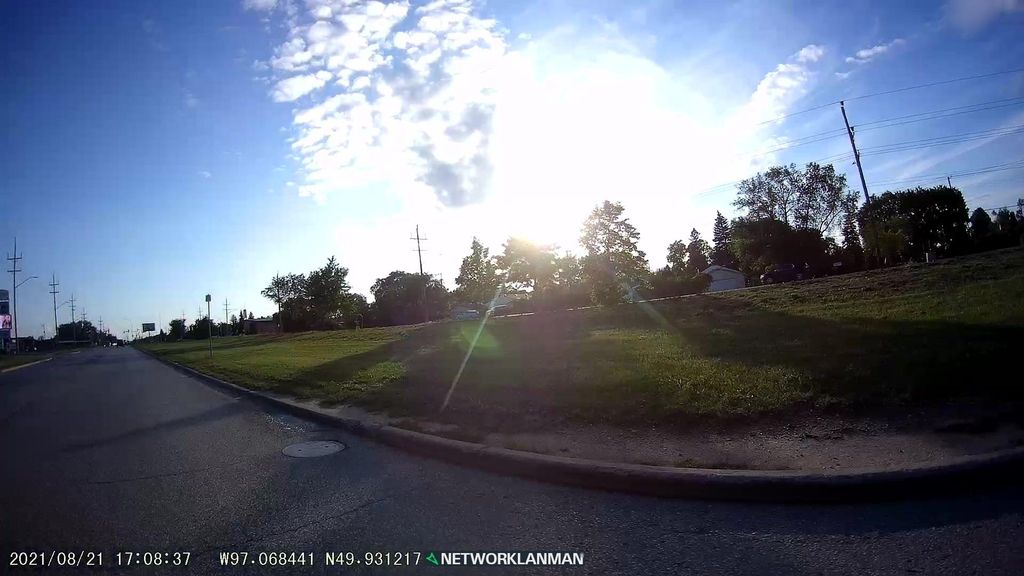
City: winnipeg